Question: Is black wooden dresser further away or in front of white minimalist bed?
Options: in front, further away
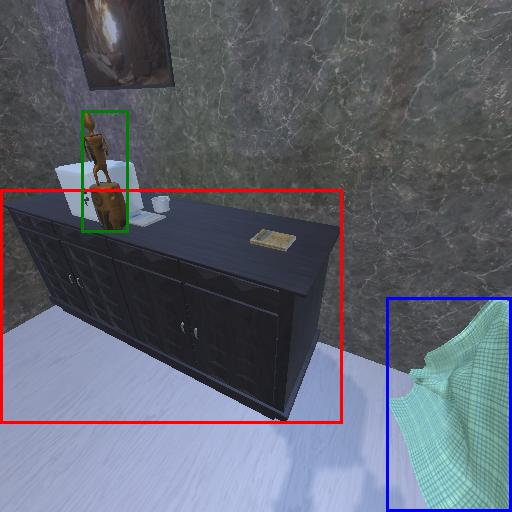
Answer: in front